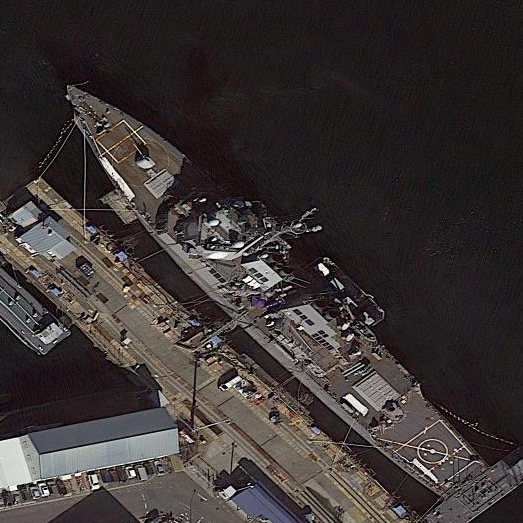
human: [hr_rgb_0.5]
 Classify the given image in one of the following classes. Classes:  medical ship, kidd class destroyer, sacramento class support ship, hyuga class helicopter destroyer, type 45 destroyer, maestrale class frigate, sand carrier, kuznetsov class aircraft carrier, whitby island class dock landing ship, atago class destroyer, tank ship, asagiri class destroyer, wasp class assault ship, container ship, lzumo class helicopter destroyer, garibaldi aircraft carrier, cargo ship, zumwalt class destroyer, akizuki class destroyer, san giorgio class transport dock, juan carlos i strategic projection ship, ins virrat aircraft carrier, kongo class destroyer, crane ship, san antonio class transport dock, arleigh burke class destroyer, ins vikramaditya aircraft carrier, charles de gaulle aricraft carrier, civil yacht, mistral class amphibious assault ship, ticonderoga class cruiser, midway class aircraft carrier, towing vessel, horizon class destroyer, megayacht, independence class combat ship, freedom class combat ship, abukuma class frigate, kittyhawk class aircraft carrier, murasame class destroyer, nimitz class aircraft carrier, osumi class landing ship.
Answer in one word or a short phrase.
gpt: Arleigh Burke class destroyer